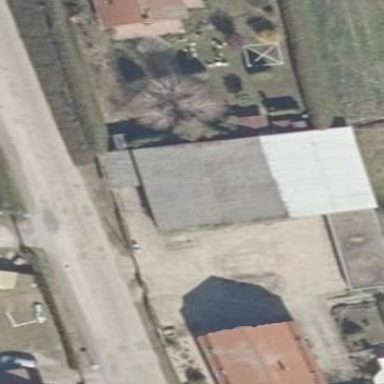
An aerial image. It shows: Shed.